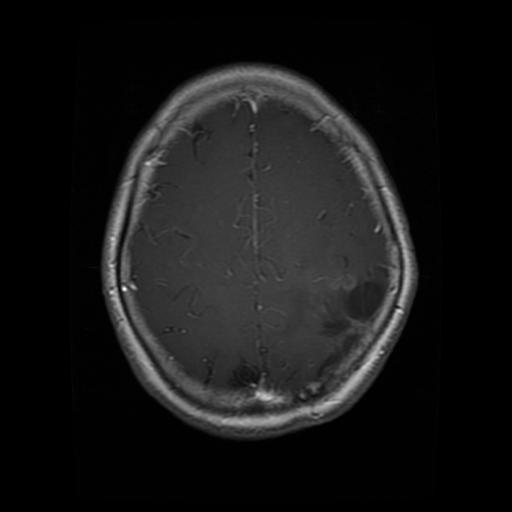
Label: glioma